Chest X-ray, PA view. Patient: 46 years old, sex M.
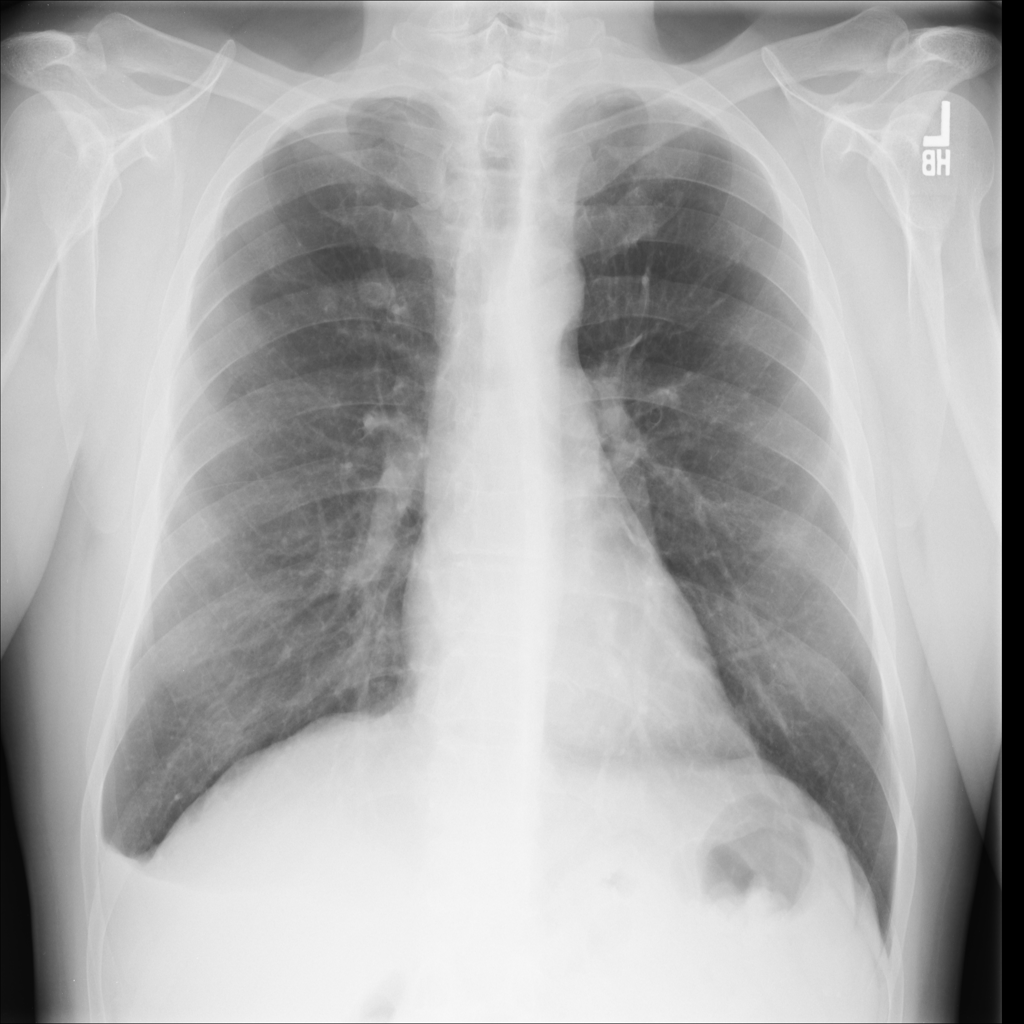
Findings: Effusion, Nodule